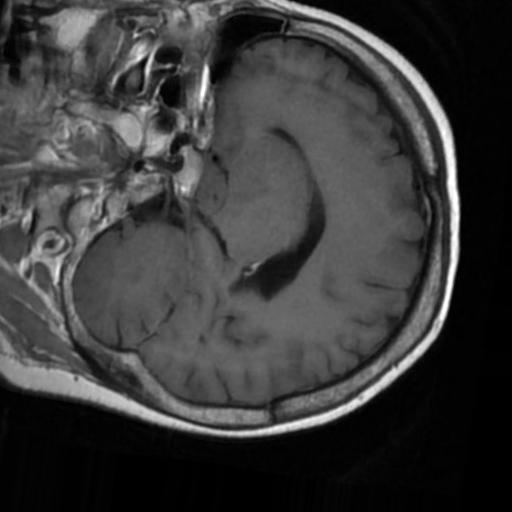
Label: brain_tumor